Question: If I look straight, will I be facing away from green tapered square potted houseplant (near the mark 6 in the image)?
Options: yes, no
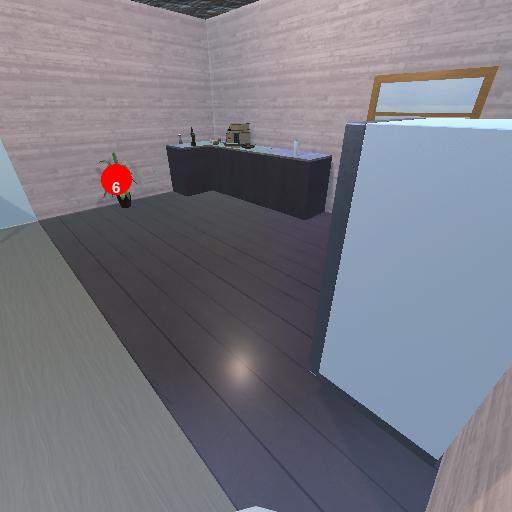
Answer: yes